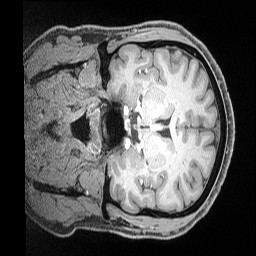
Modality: T1w
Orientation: coronal
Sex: male
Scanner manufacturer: siemens
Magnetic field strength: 3 T
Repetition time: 2.53 s
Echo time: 0.00169 s